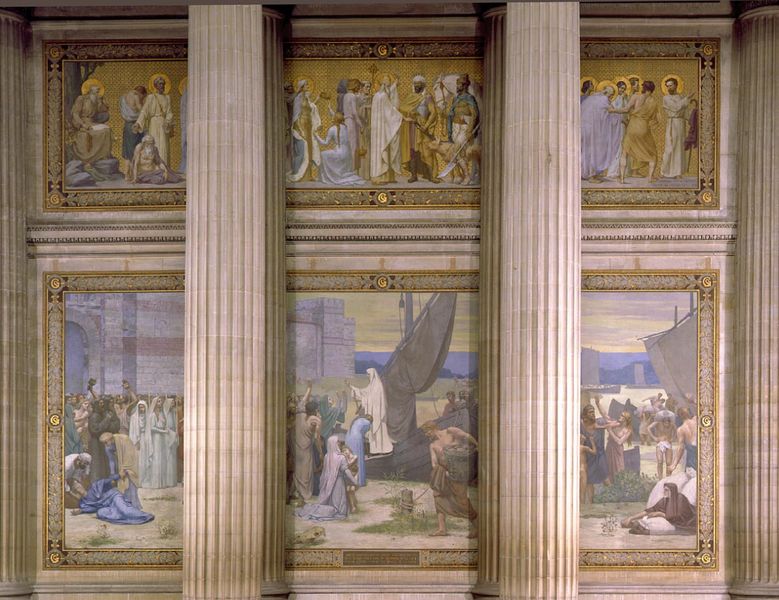
Titel: Sainte Geneviève ravitaillant Paris assiégé, Die heilige Genovefa versorgt das belagerte Paris mit Lebensmitteln
Künstler: Pierre Puvis de Chavannes
Standort: Paris
Institution: Panthéon
Schlagwörter: blau, dunkel, himmel, mann, meer, wasser, weiß, frauen, gelb, grün, landschaft, menschen, ocker, sitzen, stadt, ausschnitt, braun, frau, grau, hell, hintergrund, marmor, männer, paris, pfeiler, schwarz, szene, säule, säulen, gebäude, haus, rot, schleier, beige, muster, ornament, symbolismus, bart, bärte, wand, alte, architektur, architekturrahmen, bibel, geschichte, mensch, rahmen, sockel, stehen, stein, felder, häuser, kirche, gewand, gold, kutte, mantel, schnur, gewänder, renaissance, boot, engel, kanneliert, schiff, schiffe, segel, bilder, liegen, zwei, fischer, mast, segelschiff, berge, mauer, lila, violett, pilaster, rand, figuren, hafen, masten, romantik, querformat, historienbild, könig, tafel, bordüre, weiblich, detail, floral, ornamente, wandgemälde, wandmalerei, korb, knie, nazarener, tor, gestalt, segeln, foto, fotografie, antike, burg, rechteck, seil, gefangennahme, knien, nonne, beschriftung, volk, beten, architrav, pantheon, verziert, fries, seefahrt, gemäuer, stadttor, sims, wandbilder, heiligenschein, gesims, eiß, schwarzw, nimbus, christus, jesus, christlich, kniend, mittelalter, betende, fresken, religiös, historismus, predigt, stadtmauer, kanneluren, tempel, heilige, märtyrer, fresko, wei?, ankunft, register, sechs, bordüren, taufe, maria, wandbild, gefangener, heilung, kranke, jesu, kannelüren, turban, schaft, szenen, pfeil, sakral, christentum, goldgrund, bitten, verkündigung, legende, betteln, speisung, perlstab, hofgarten, kriche, pflock, wanddekoration, kanelüren, gliederung, halbsäulen, einrahmung, master, köln, frie, frsko, ikonographie, heiligenscheine, zyklus, nonnen, apostel, wunder, altarbilder, passion, gefesselt, jungfrauen, puvis de chavannes, angebunden, nimben, lukas, biblische szene, triyptichon, einschiffung, heiligengeschichte, christur, heiligenlegende, christusgeschichte, hielige, ursula, salomon, chavannes, heiligenbilder, kannelluren, rundsäulen, puvis, genevieve, heilioge, rhmung, wandmalwei, d, heilsagung, heiligendarstellungen